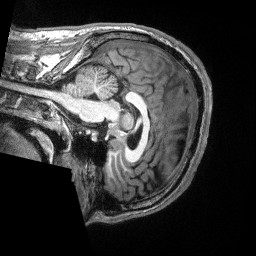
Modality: T1w
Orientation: sagittal
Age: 26
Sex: male